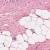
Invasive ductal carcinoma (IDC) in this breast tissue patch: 0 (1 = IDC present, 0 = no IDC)